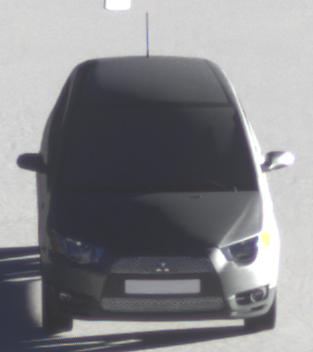
Make: Mitsubishi
Model: Colt 1.1
Detailed model: Colt (VI)
Model produced from: 2008/11
Model produced until: 2010/10
Doors: 3
Color: gray
Road condition: dry road
Daytime: sunrise or sunset
Contrast: high contrast